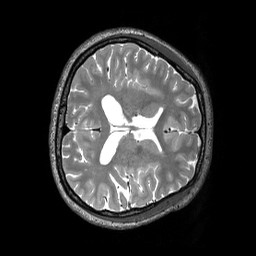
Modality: T2w
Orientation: axial
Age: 21
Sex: female
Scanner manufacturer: siemens
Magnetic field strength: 3 T
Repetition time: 3.2 s
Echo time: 0.565 s